Field crop: maize
Growth stage: 2
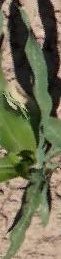
Species: maize